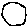
Label: circle